Field crop: tomato
Growth stage: 1
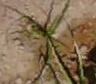
Species: cyperus